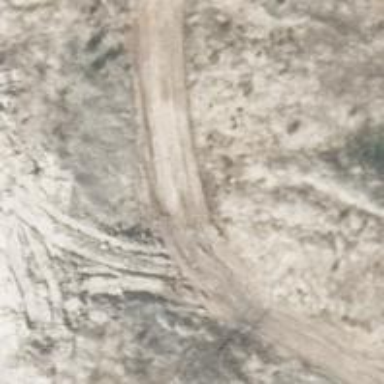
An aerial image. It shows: Driveway with compacted surface.